Aerial crown-view tile of a tropical tree (Barro Colorado Island, Panama), acquired 20250512:
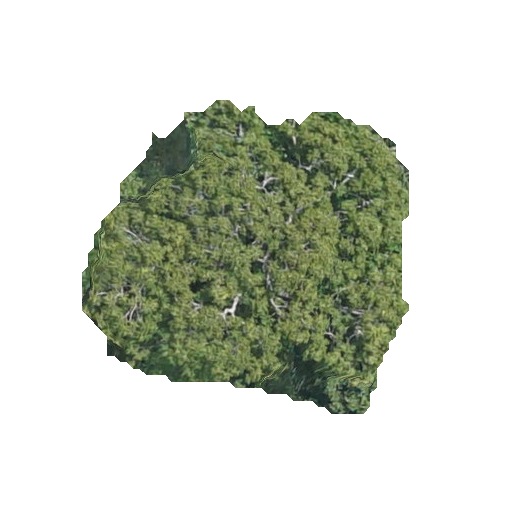
Species: Lonchocarpus heptaphyllus
GBIF accepted scientific name: Lonchocarpus heptaphyllus
Crown area: 112.117 m²